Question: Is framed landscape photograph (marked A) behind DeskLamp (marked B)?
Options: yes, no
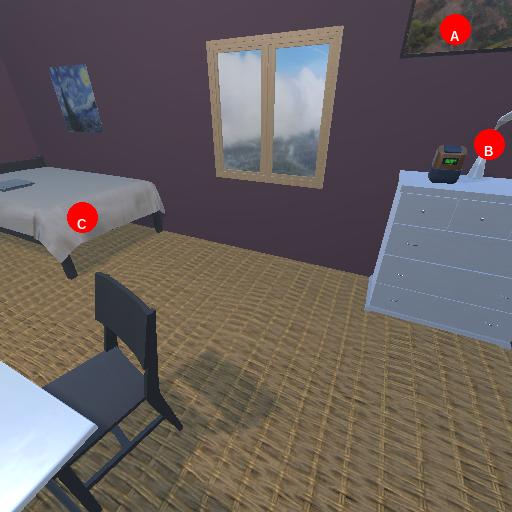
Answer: yes